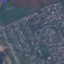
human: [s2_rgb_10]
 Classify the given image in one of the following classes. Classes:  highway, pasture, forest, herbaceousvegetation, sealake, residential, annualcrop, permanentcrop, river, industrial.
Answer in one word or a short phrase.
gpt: Residential